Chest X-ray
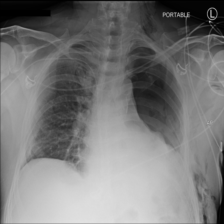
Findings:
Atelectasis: positive
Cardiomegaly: negative
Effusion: negative
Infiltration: positive
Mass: negative
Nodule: negative
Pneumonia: negative
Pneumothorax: positive
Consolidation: negative
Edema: negative
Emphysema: positive
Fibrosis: negative
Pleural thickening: negative
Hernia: negative